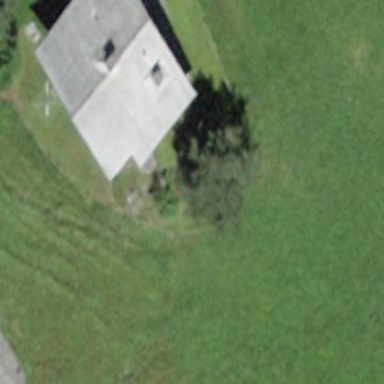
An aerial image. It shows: Simple house.